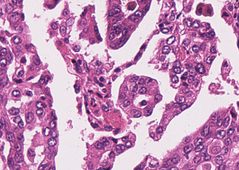
Tumor epithelial tissue: yes
Tumor-associated stroma tissue: no
Normal tissue: no